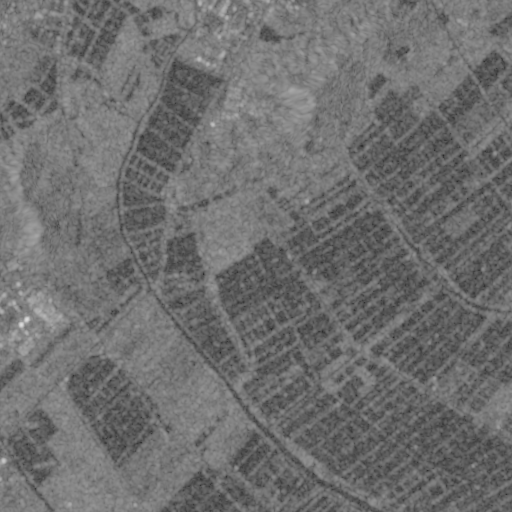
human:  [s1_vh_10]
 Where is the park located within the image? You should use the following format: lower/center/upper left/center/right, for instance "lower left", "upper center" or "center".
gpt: The park is located in the lower left of the image.
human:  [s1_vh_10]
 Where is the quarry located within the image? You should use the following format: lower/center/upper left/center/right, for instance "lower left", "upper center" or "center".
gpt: There is no quarry in the image.

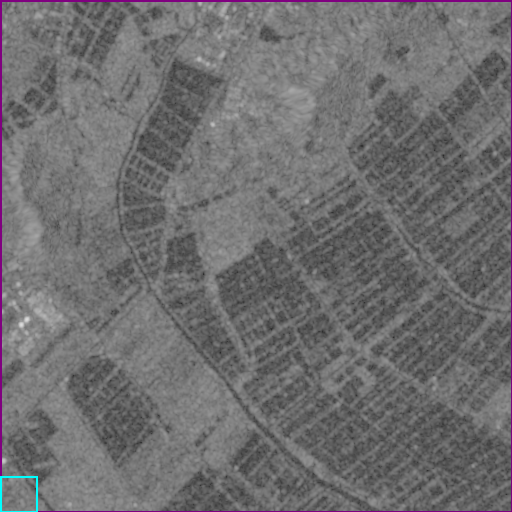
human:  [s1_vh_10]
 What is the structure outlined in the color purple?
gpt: The structure outlined in purple is a crop field.
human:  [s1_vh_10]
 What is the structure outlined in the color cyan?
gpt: The structure outlined in cyan is a park.
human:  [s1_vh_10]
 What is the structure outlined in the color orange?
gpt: There is no orange outline.